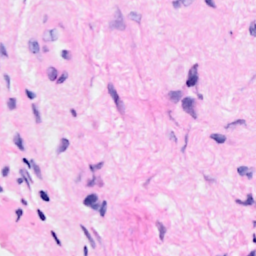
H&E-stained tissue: Breast